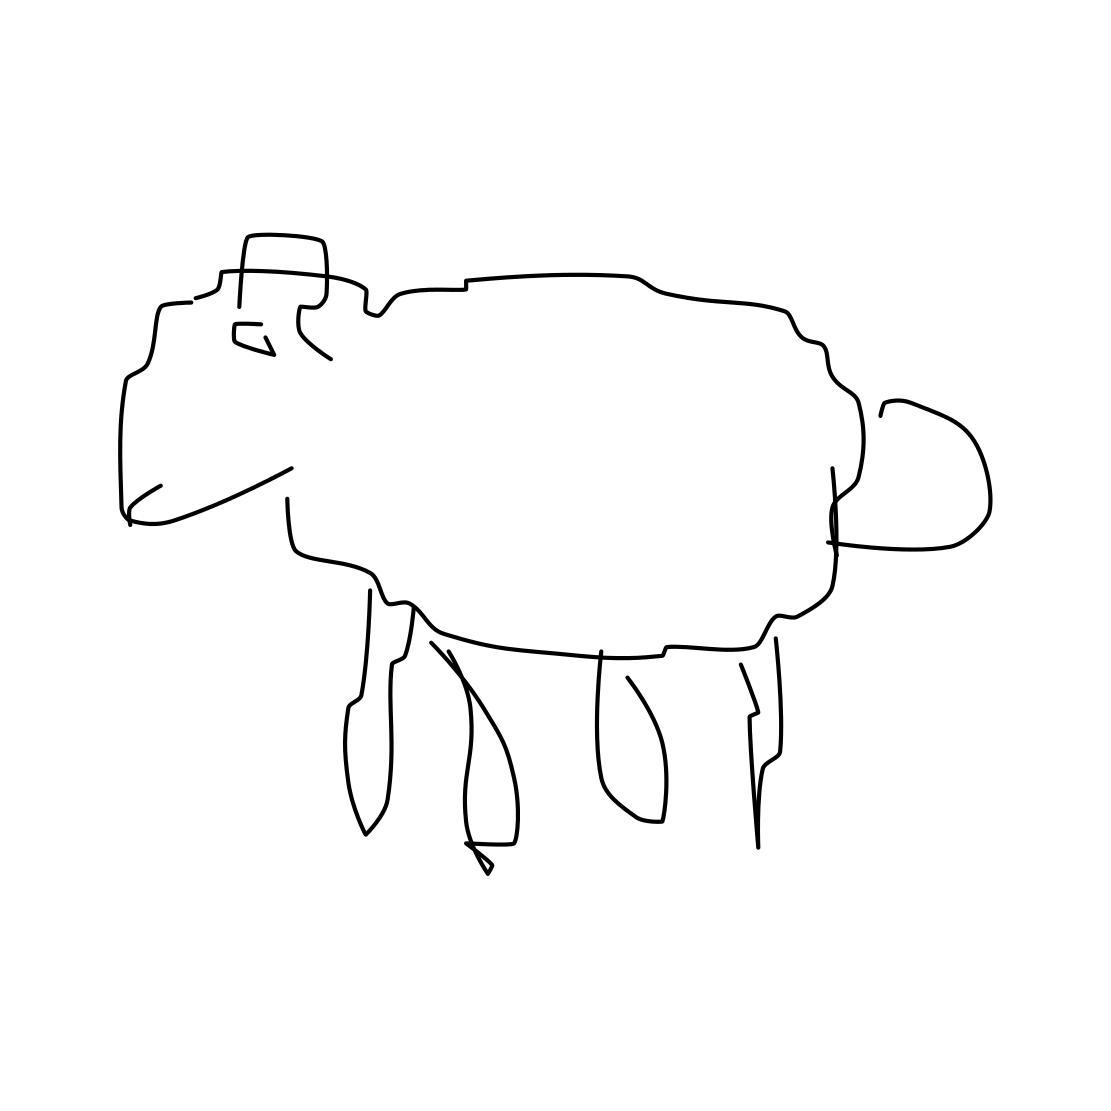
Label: pig